Question: Please take a look at the table below:

I would like to search the left column name (6 in this example) based on two parameters: Top column name (E in this example) and a number (3 in this example).
How can I perform a bi-dimensional search with Excel?
Thank you very much!
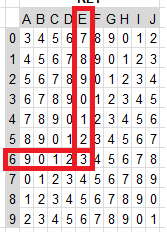
Answer: Try this formula:
'''
=INDEX(A3:A12,MATCH(M2,INDEX(B3:I12,0,MATCH(L2,B2:I2,0)),0))
'''